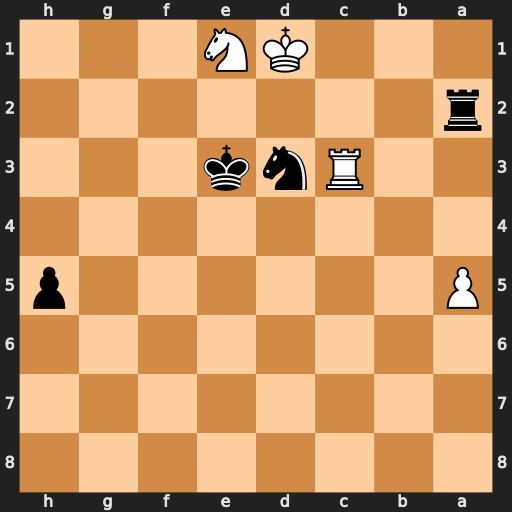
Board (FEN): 8/8/8/P6p/8/2Rnk3/r7/3KN3
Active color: b
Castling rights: -
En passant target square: -
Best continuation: Rd2#